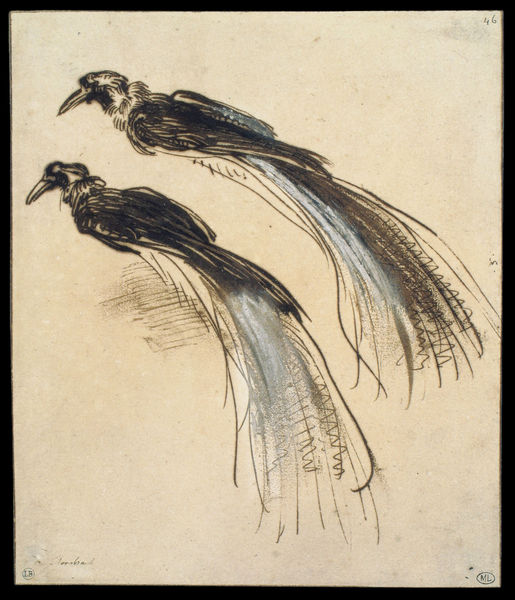
Titel: Zwei Studien eines Paradiesvogels
Künstler: Harmensz van Rijn Rembrandt
Institution: Paris, Musée du Louvre, département des Arts graphiques
Schlagwörter: blau, feder, vogel, weiß, kreide, schwarz, skizze, zeichnung, federn, kragen, vögel, paar, schwanz, papier, schnabel, zwei, linien, tusche, schwarz weiss, pfau, tinte, geier, gehöht, pfauen, schwanzfedern, lininen, zwei vögel, 2, evogel